Aerial crown-view tile of a tropical tree (Barro Colorado Island, Panama), acquired 20241014:
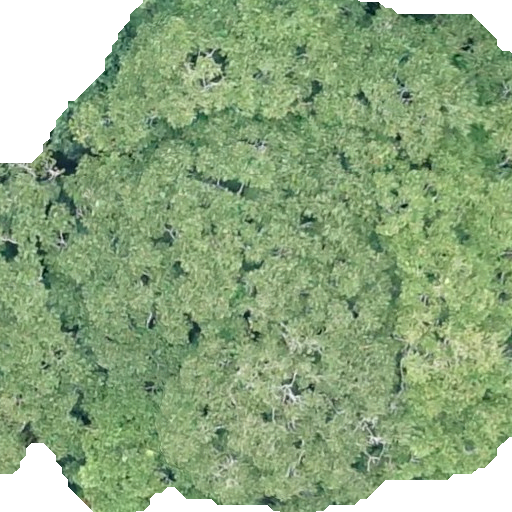
Species: Dipteryx oleifera
GBIF accepted scientific name: Dipteryx oleifera
Crown area: 441.472 m²